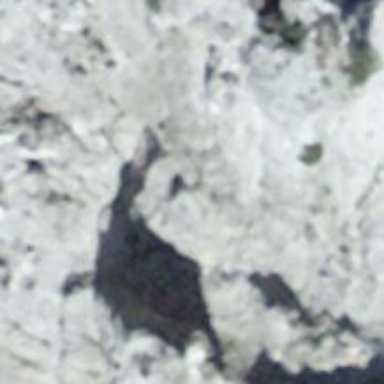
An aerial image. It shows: Natural cliff.